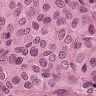
Metastatic tissue present: yes